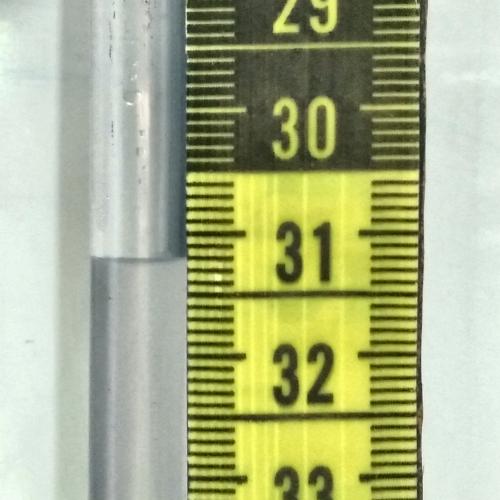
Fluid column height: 31.2 cm